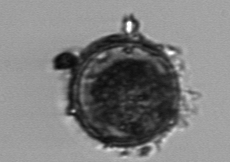
Label: Thalassiosira_TAG_external_detritus